Question: This is a URI online judge problem (problem no: 1973).
> After buying many adjacent farms at the west region of Santa Catarina, the Star family built a single road which passes by all farms in sequence. The first farm of the sequence was named Star 1, the second Star 2, and so on. However, the brother who lives in Star 1 has got mad and decided to make a Star Trek in order to steal sheep from the proprieties of his siblings. But he is definitely crazy. When passes by the farm Star i, he steals only one sheep (if there is any) from that farm and moves on either to Star i + 1 or Star i - 1, depending on whether the number of sheep in Star i was, respectively, odd or even. If there is not the Star to which he wants to go, he halts his trek. The mad brother starts his Star Trek in Star 1, stealing a sheep from his own farm.The first input line consists of a single integer N (1 <= N <= 106), which represents the number of Stars. The second input line consists of N integers, such that the ith integer, Xi (1 <= Xi <= 106), represents the initial number of sheep in Star i.Output a line containing two integers, so that the first represents the number of Stars attacked by the mad brother and the second represents the total number of non-stolen sheep.
I have solved the problem and also give the desired output, but every time I submitted it it says time limit exceeded.
'''
#1st solution:
num_star = int(input())
sheep = list(map(int, input().split()))
star = set()
index = 0
while index != num_star:
if sheep[index] == 0:
break
elif sheep[index] % 2 == 1:
star.add(index)
sheep[index] -= 1
index += 1
else:
star.add(index)
sheep[index] -= 1
index -= 1
if index == -1:
break
print(len(star), sum(sheep))
#2nd solution
n = int(input())
x = list(map(int, input().split()))
i = 0
farm_visited = 0
while i in range(n):
if x[i] == 0:
if i >= farm_visited: farm_visited = i+1
break
elif (x[i]) % 2 == 1:
if i >= farm_visited: farm_visited = i + 1
x[i] -= 1
i += 1
else:
if i >= farm_visited: farm_visited = i + 1
x[i] -= 1
i -= 1
print(farm_visited, sum(x))
'''
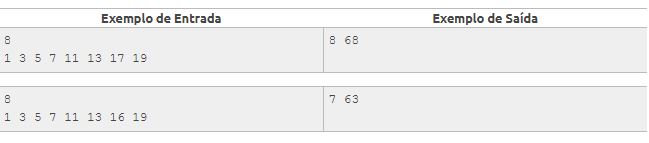
Answer: Don't read below if you want to solve it on your own.
'''
def madstar(s): # s is the list
if all(e % 2 for e in s): # all Stars with odd numbers
return (len(s), sum(s)-len(s)) # just one sheep stolen from each Star
for i,e in enumerate(s):
if e % 2 == 0: # even number found
return (i+1, # Stars are numbered from 0, so i==0 -> 1 Star visited etc.
sum(s) - ( # stolen sheep
2*(i+1) # two for every visited Star
- s[:i].count(1) # except visited Stars with initially only 1 sheep
- (1 if e>0 else 2) # and the final one, where it is either 0 or 1, but never 2
))
for test_list in [[1,3,5,7,11,13,17,19],
[1,3,5,7,11,13,16,19],
[1],
[3,0,2],
[0],
[2]]:
print(test_list, '->', madstar(test_list))
'''